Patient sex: M
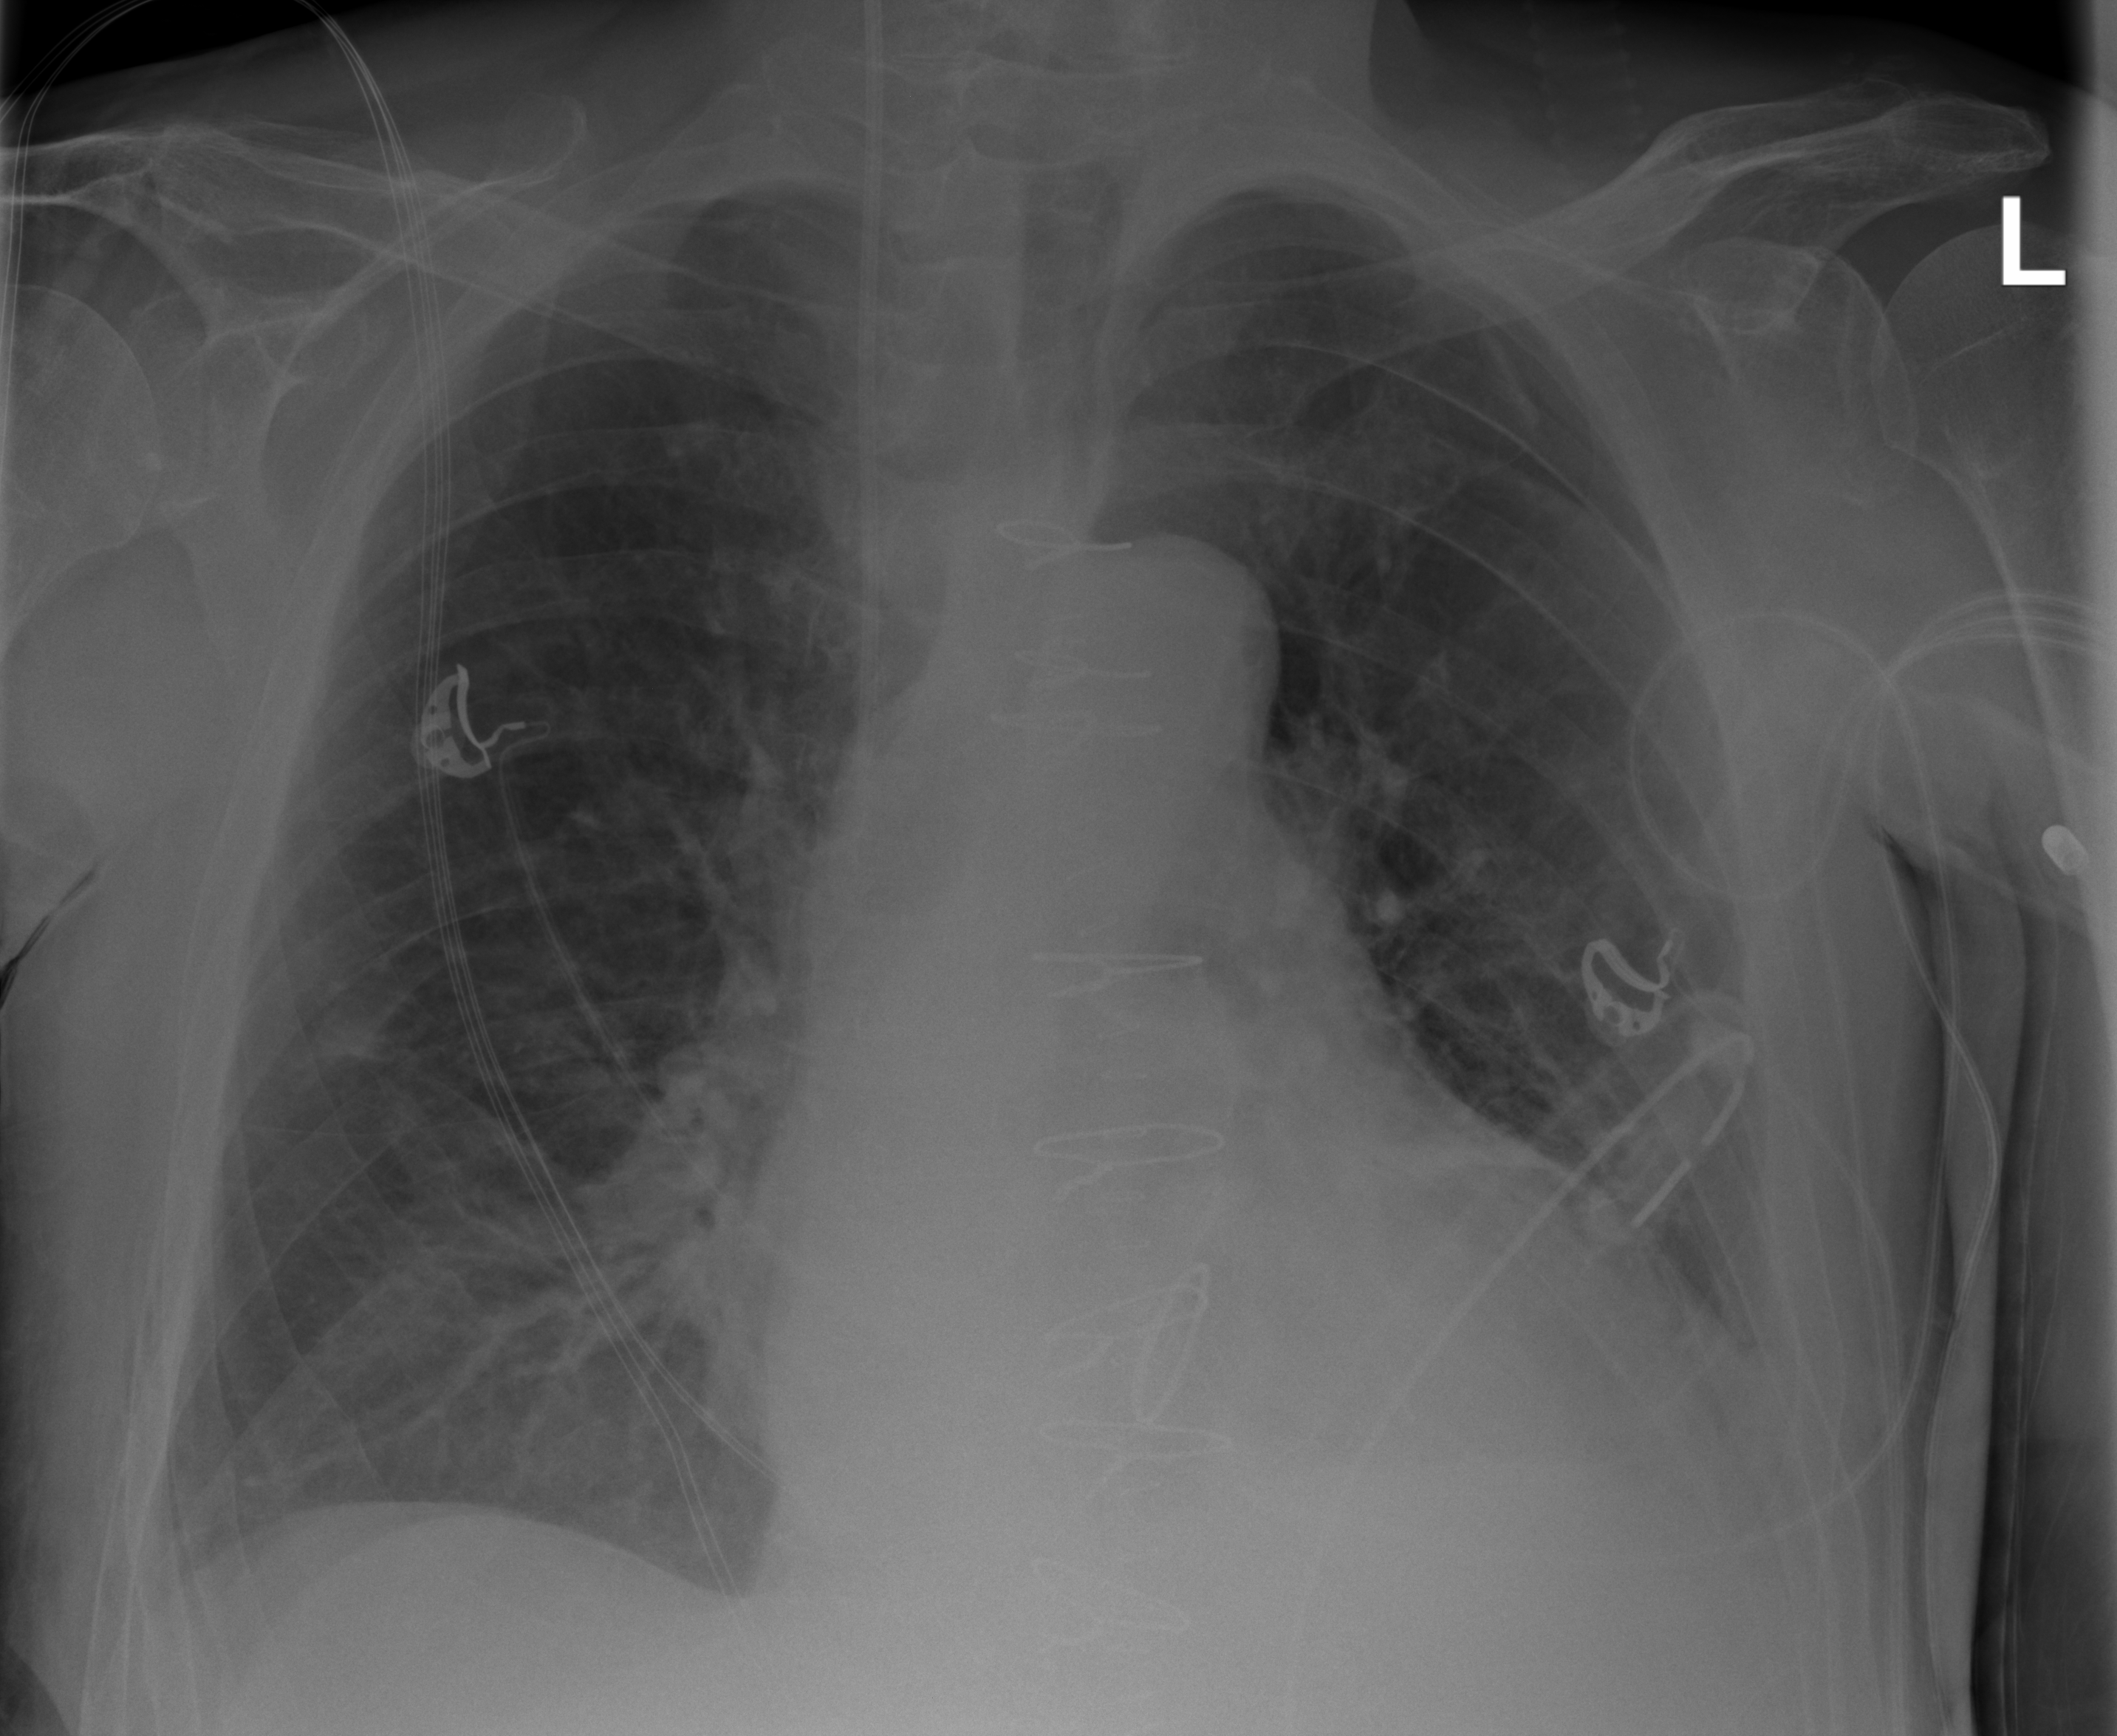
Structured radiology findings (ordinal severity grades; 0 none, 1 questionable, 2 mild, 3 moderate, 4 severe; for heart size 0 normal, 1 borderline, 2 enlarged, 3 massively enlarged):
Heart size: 2
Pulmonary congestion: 2
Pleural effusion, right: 0
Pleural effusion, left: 2
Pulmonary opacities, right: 2
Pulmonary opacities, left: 1
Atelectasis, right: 2
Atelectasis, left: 2